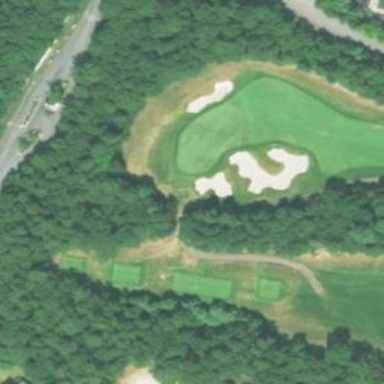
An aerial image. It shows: View of golf hole.